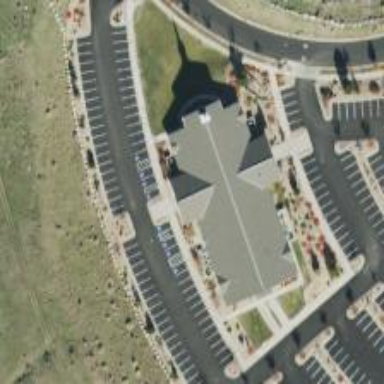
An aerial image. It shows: Beautiful church building.